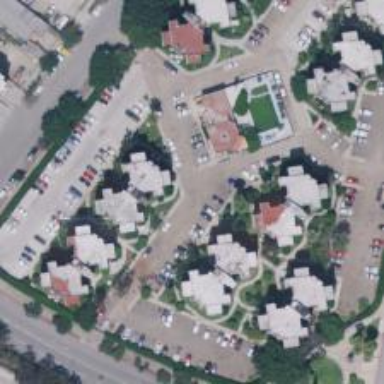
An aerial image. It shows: Living street.